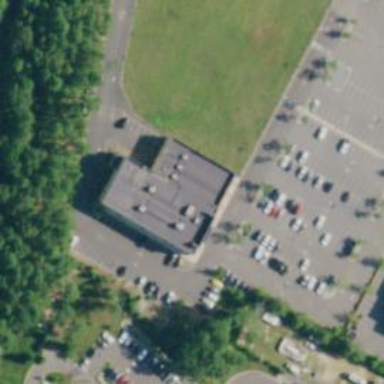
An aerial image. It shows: Fitness centre on leisure land.